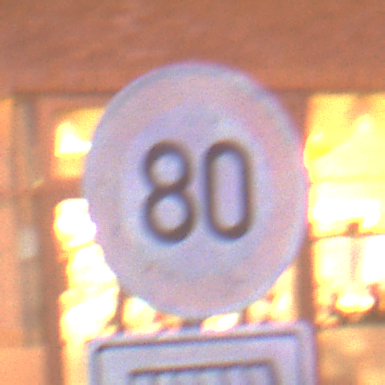
Verkehrszeichen: Geschwindigkeit80
Zusatzzeichen unten: HinweisDurchSinnbild13
Umgebung: Outdoor, Urban
Tageszeit: Night
Wetter: PartlyCloudy
Licht: Artificial
Jahreszeit: NotSpecified
Kontrast: HighContrast